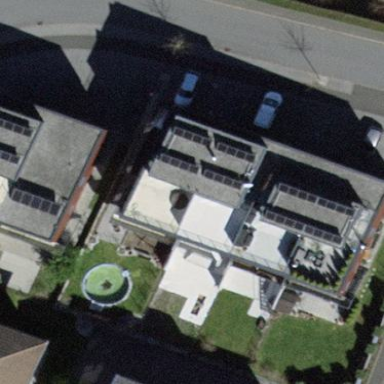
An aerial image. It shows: Semi-detached house.